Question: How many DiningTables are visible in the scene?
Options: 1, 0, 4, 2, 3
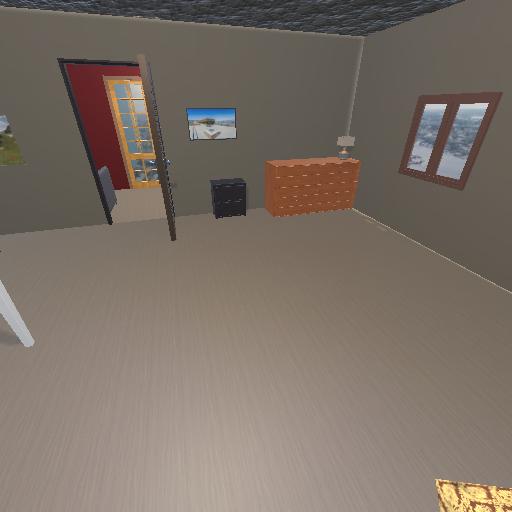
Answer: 1